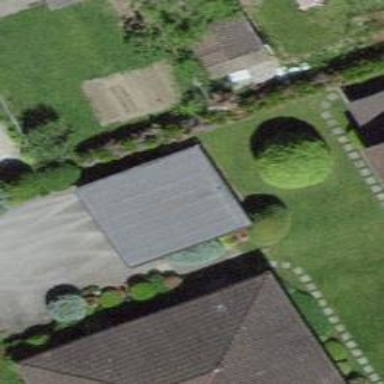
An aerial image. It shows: Garage.